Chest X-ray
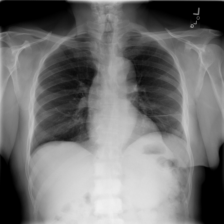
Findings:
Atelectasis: negative
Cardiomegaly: negative
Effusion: negative
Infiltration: negative
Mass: negative
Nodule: negative
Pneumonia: negative
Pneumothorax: negative
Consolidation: negative
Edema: negative
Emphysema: negative
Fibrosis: negative
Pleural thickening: negative
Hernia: negative